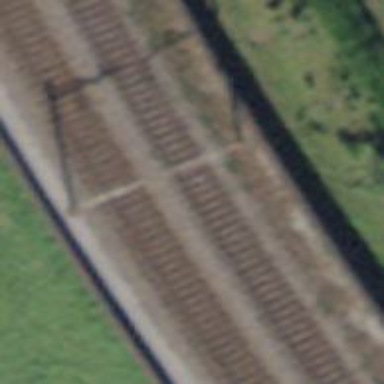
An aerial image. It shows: Single railway track with electrification through contact line.